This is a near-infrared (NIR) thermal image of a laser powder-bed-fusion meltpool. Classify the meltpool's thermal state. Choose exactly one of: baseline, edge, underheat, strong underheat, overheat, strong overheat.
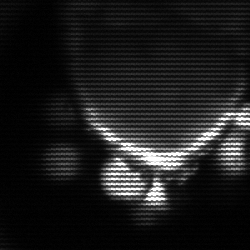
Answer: baseline